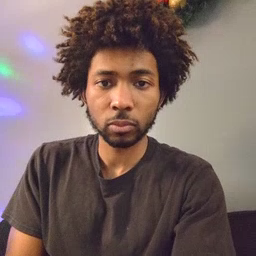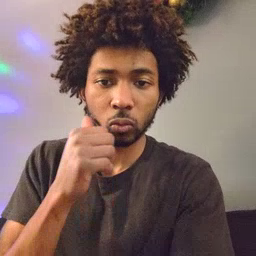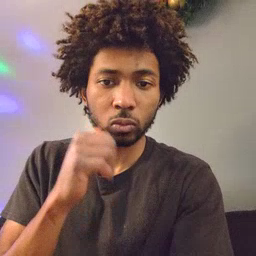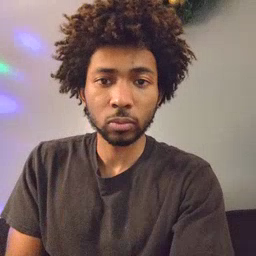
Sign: girl